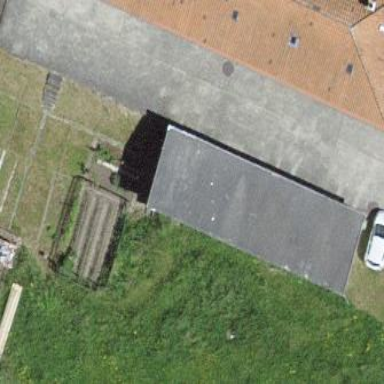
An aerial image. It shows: Garage.